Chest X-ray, PA view. Patient: 59 years old, sex M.
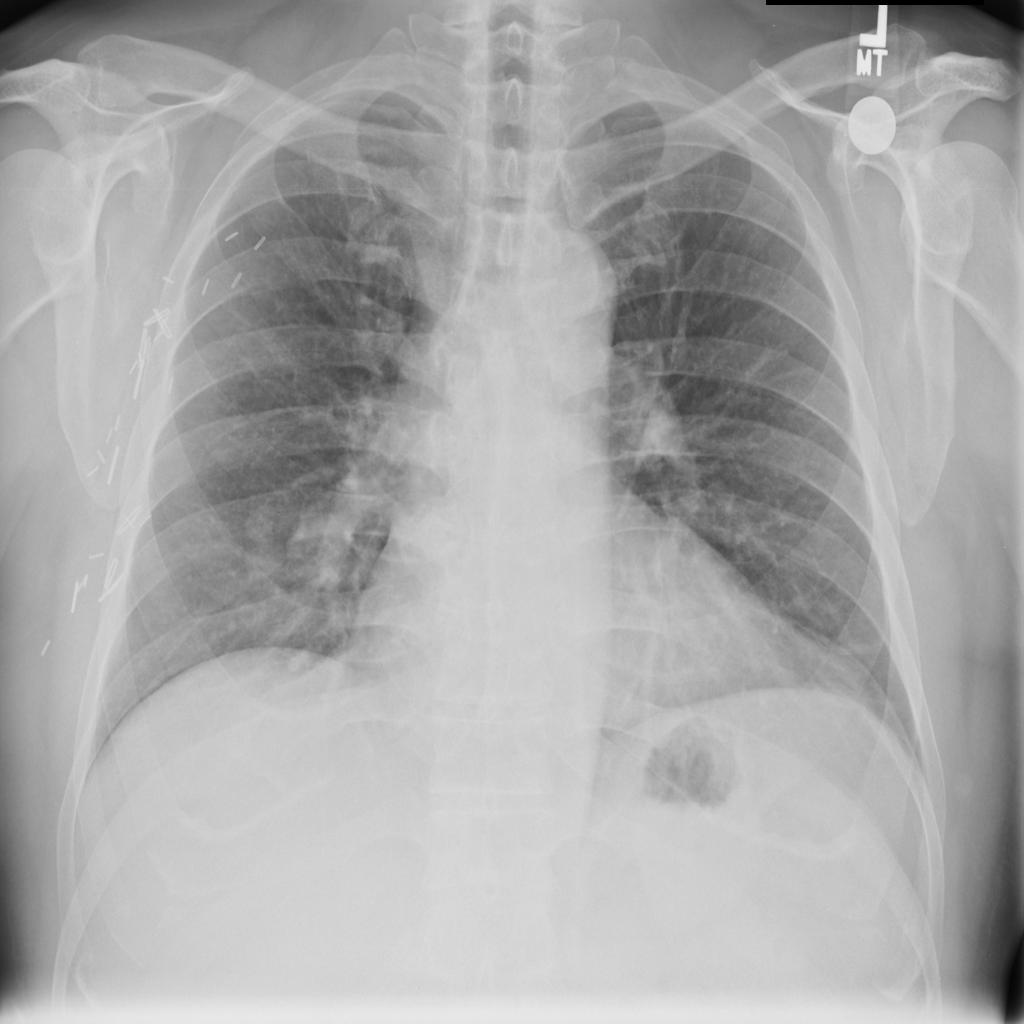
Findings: No Finding